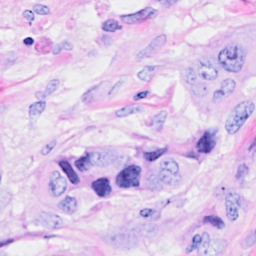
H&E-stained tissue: Breast